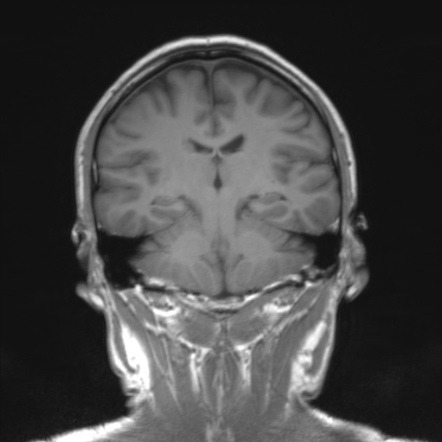
Label: notumor